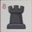
Piece: bR